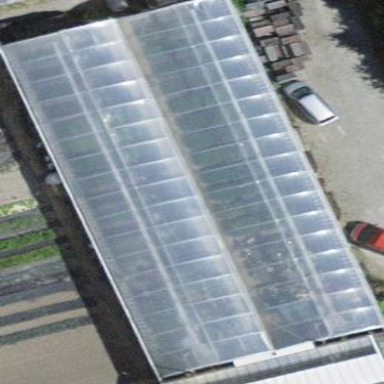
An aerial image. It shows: Greenhouse.